Question: Hi im developing an app that has a parent view that then used containers to embed other views as seen below.

For now im only working with the left and centre container which are both table views. The main view or the Project screen view is my parent controller and i want it to pass data to and from the two child controller and i know for this the best option is to use delegates. However each example i have looked at that uses delegates, created and initialises a new view controller so for example lets say the left container embeds a view using the leftviewcontroller. Each example has this line of code.
'''
LeftViewController *sampleProtocol = [[LeftViewController alloc]init];
LeftViewController.delegate = self;
'''
Im thinking i dont need to create a new LeftViewController since it is embeded it is already in my list of child controllers. So my queston is how would i get the controller from the list of child controllers and set the parent as the delegate. I know i it is an array and i can use objectAtIndex but how do i know the order of items in the array will not change can i not call it but a tag or identifier? Thank you for any help sorry if the question is not that clear its my first time setting up delegates.
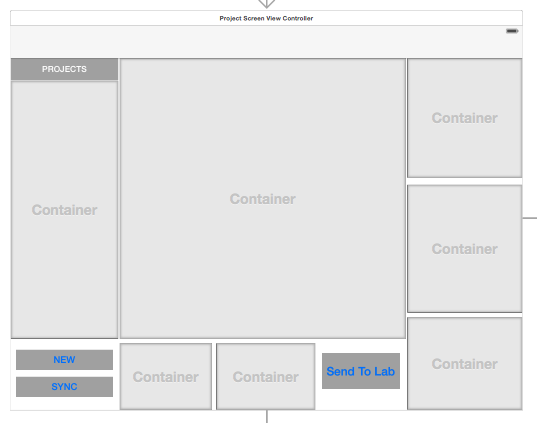
Answer: > i know for this the best option is to use delegates.
In this case, I wouldn't be so sure. I think the best option would be to have a robust model and use <URL> to signal updates between view controllers.
---
The direct answer to your question is not too bad.
'''
for (UIViewController *viewController in self.childViewControllers) {
if ([viewController isKindOfClass:[LeftViewController class]]) {
LeftViewController *leftViewController = (id)viewController;
leftViewController.delegate = self;
break;
}
}
'''
---
I think a minor improvement on this would be to use the segue. Make sure each of the containers have a named segue. In this example, the left view controller has a segue with the identifier "Load Child LeftViewController".
'''
- (void)prepareForSegue:(UIStoryboardSegue *)segue sender:(id)sender
{
if ([segue.identifier isEqualToString:@"Load Child LeftViewController"]) {
LeftViewController *leftViewController = segue.destinationViewController;
leftViewController.delefate = self;
}
}
'''